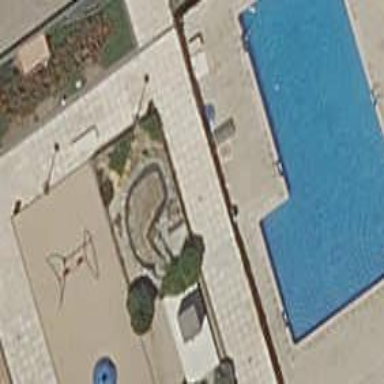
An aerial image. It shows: Swimming pool located in leisure land.